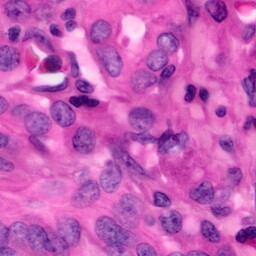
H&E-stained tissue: Pancreatic